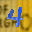
Label: 4